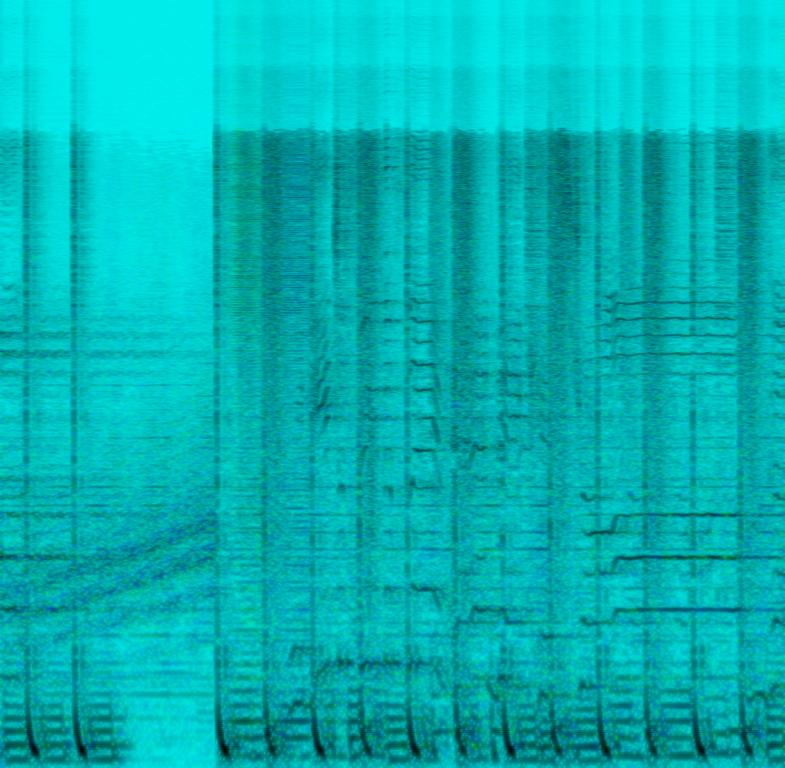
Empowering youthful music with heavily processed female vocals and compressed drum samples. big claps on the backbeat and a funky electric bass part accompany. The production aims at high fidelity but comes across sounding over produced and ultimately amateur.